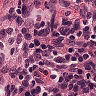
Metastatic tissue present: no